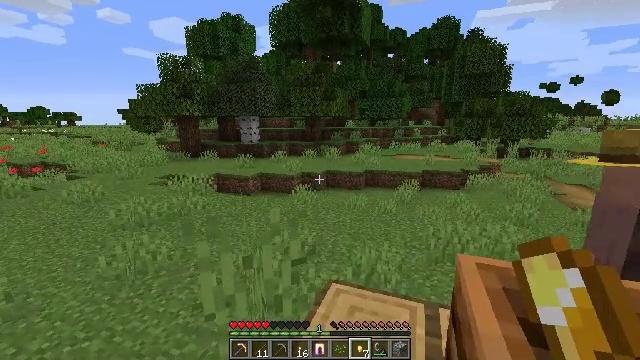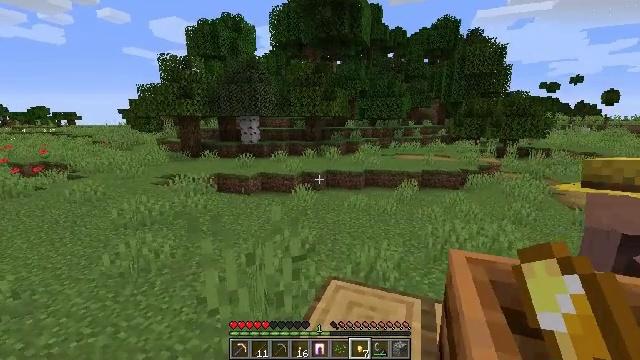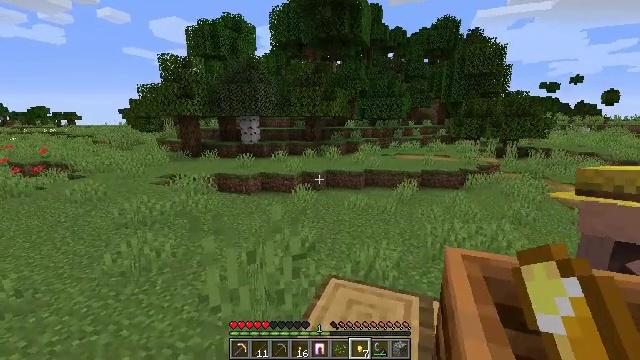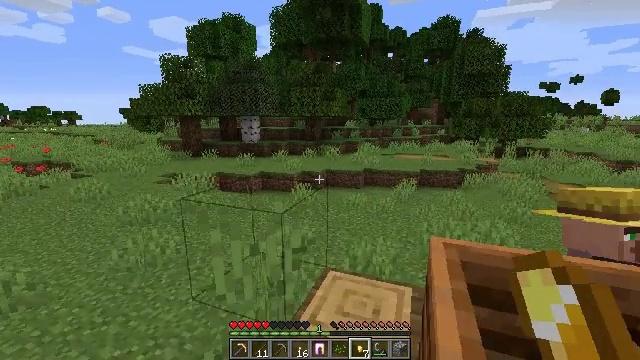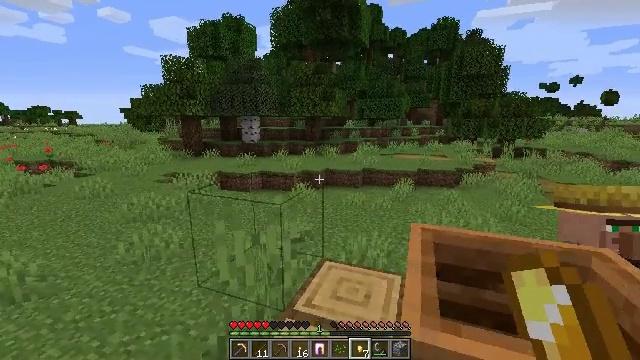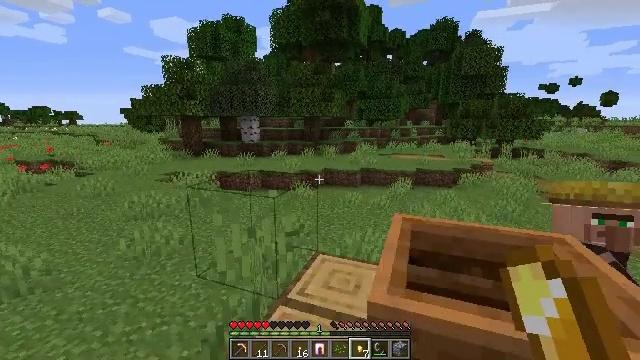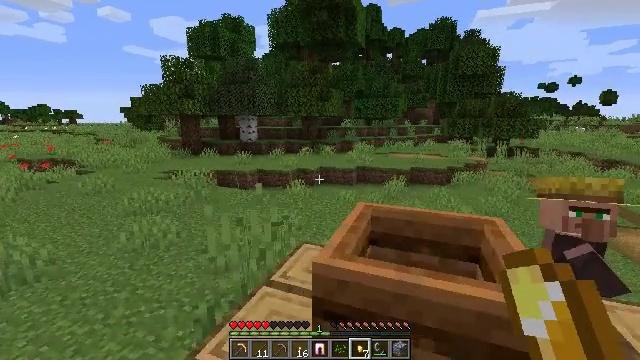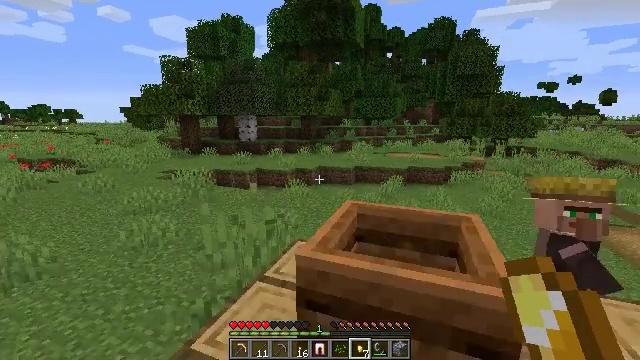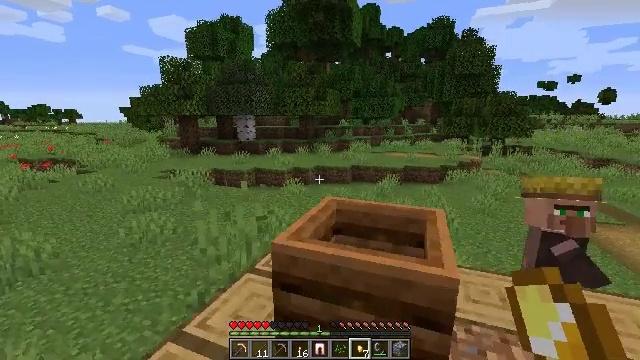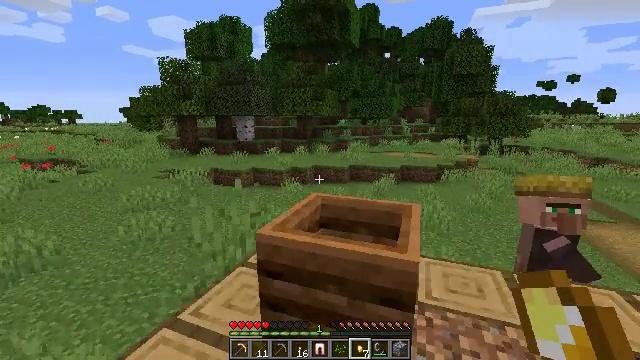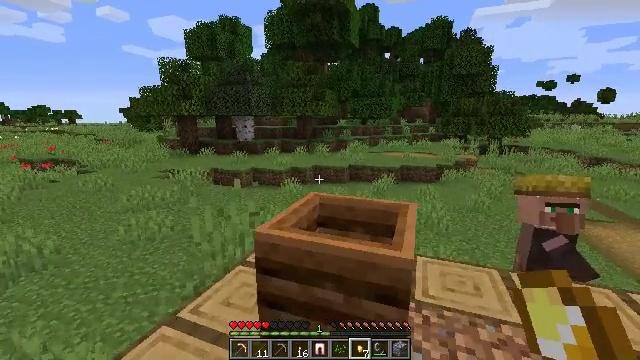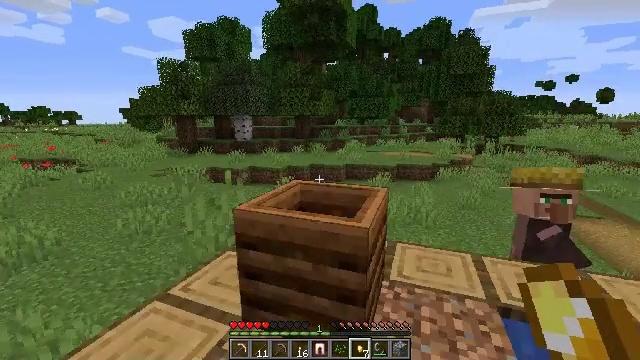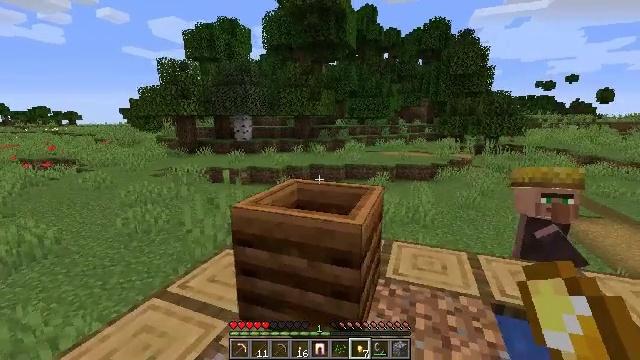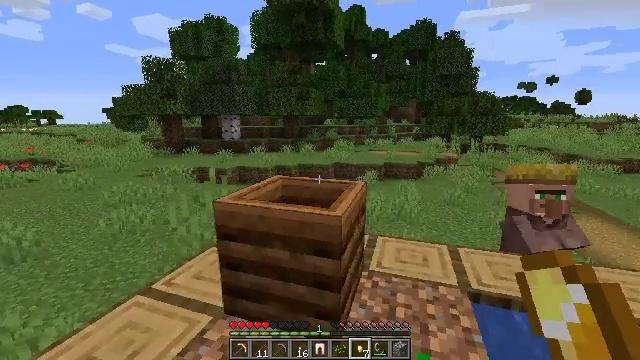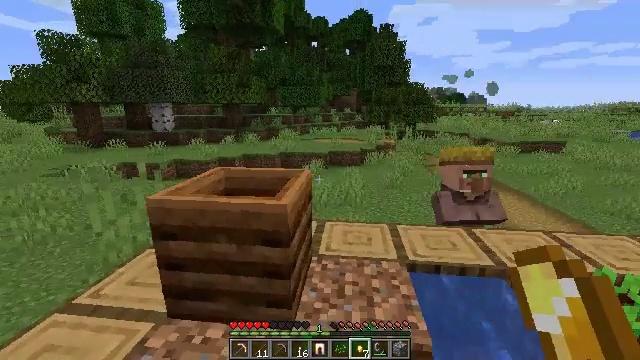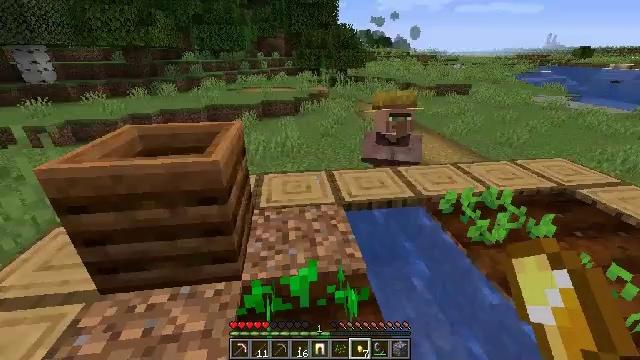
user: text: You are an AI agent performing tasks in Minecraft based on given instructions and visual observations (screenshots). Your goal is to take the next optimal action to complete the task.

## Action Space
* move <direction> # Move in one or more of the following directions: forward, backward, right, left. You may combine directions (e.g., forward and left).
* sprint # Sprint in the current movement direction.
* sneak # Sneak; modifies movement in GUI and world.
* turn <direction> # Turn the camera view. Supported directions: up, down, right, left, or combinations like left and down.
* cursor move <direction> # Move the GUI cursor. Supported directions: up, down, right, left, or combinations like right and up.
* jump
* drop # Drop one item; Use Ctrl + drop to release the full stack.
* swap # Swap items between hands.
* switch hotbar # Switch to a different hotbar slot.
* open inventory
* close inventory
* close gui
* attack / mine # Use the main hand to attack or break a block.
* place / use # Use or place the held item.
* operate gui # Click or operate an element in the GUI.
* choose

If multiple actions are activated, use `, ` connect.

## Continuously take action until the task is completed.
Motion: motion action
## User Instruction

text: Remove a gold nugget from the inventory.
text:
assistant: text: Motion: move back
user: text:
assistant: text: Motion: move back
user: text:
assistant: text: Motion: move back
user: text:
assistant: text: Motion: move back and move right
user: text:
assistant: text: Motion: move back and move right
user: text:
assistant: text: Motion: move back and move right
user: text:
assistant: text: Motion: move back and move right
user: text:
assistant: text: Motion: move back and move right
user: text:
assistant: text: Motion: move back and move right
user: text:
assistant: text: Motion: move back and move right
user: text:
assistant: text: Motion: no_op
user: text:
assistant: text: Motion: no_op
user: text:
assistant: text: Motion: turn right
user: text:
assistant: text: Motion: turn right and down
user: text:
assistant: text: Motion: turn right and down
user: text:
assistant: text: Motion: turn right and down
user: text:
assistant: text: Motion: turn right and down
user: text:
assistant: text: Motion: turn right
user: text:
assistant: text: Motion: no_op
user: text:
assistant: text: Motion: no_op
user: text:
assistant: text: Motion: move forward
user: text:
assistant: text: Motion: move forward
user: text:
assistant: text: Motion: move forward and move left
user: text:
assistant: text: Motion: move forward and move left
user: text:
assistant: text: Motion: move forward and move left
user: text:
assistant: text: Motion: move forward and move left
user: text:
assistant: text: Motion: move forward and move left
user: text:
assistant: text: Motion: move forward and move left
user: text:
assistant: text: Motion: no_op
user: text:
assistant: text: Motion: no_op